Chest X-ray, AP view. Patient: 34 years old, sex M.
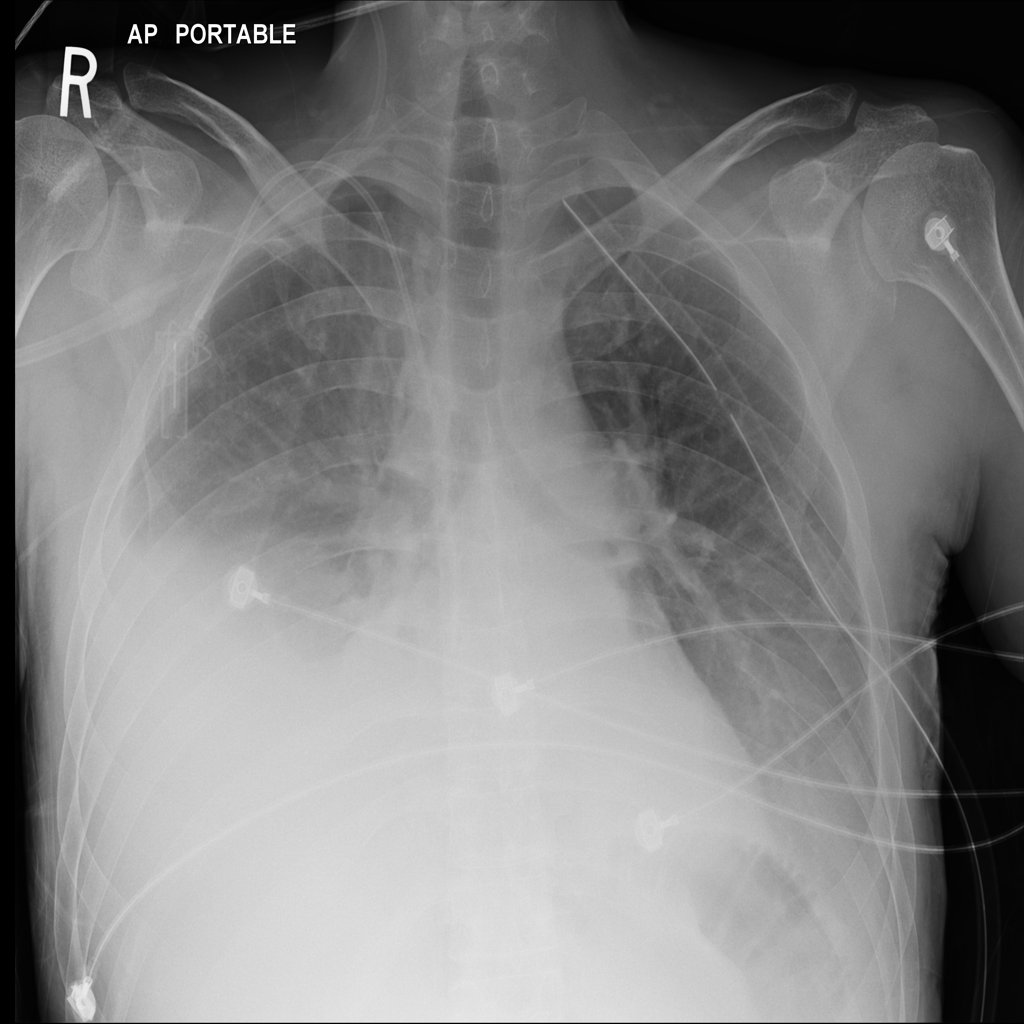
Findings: No Finding